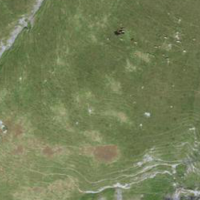
EUNIS habitat code: 26
Species observed at this site:
Arnica montana